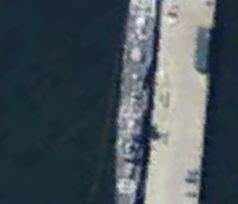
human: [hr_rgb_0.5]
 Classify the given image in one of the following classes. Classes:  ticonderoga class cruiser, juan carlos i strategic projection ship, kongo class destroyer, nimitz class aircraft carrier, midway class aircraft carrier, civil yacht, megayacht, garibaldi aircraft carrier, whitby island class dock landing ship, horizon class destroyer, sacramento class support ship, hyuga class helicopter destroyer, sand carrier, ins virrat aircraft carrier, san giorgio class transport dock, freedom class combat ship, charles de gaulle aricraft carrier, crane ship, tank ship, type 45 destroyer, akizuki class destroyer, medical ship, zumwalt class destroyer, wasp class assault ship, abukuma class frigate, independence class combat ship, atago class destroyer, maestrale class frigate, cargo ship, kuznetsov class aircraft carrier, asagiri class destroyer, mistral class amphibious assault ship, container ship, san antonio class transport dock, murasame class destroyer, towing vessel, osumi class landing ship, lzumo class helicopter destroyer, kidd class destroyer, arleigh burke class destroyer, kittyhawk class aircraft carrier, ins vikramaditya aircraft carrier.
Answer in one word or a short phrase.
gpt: Ticonderoga class cruiser